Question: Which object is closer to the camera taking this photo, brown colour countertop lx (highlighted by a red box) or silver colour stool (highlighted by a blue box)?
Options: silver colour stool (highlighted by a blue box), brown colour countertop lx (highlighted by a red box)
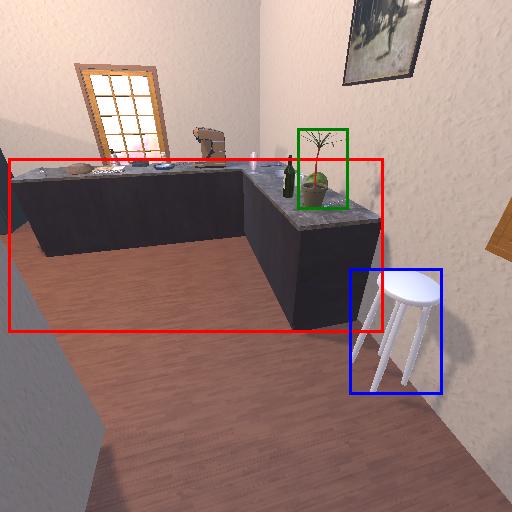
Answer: silver colour stool (highlighted by a blue box)